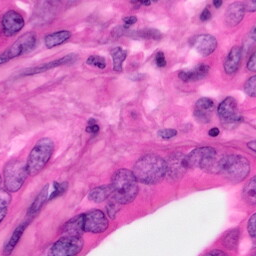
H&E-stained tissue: Pancreatic